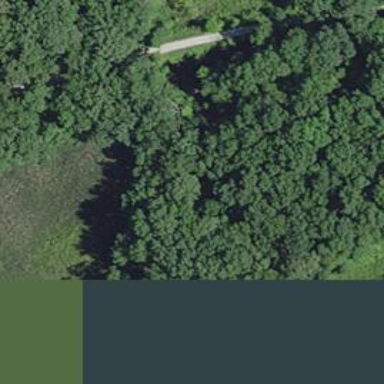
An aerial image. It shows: Natural path.